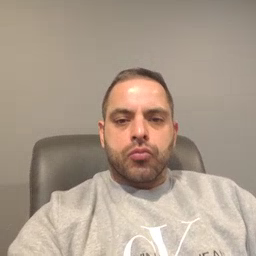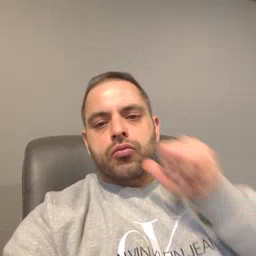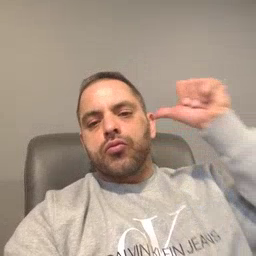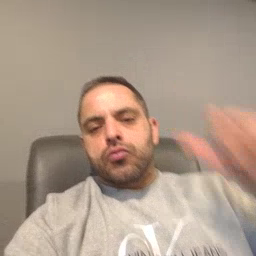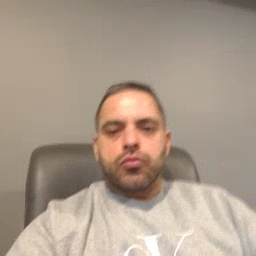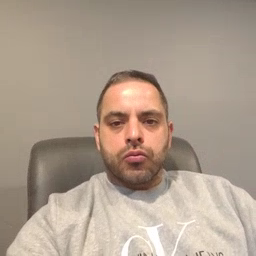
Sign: yesterday